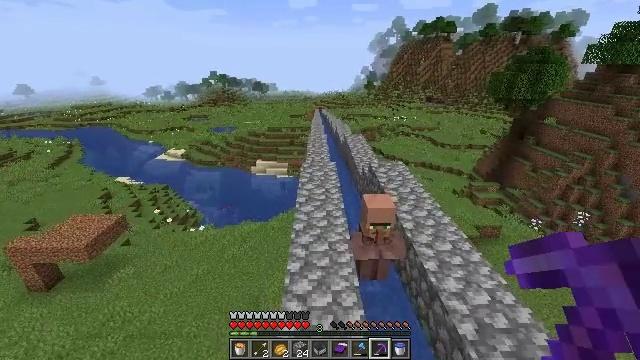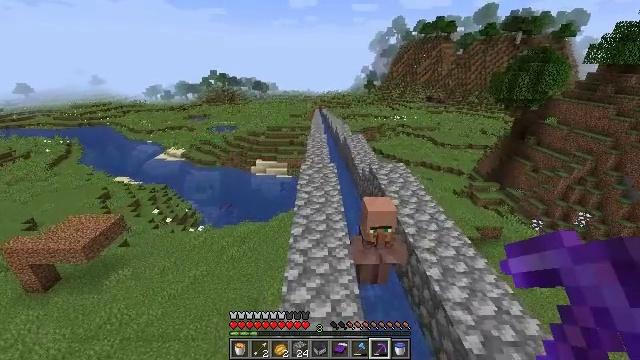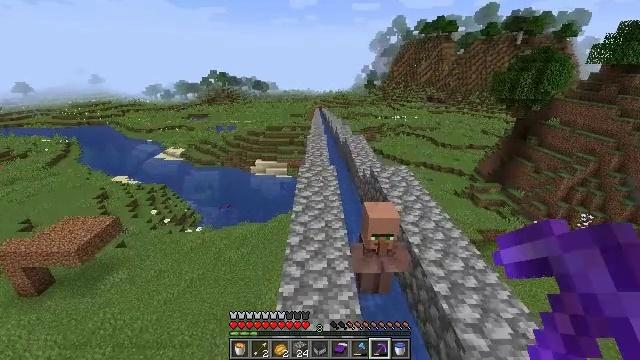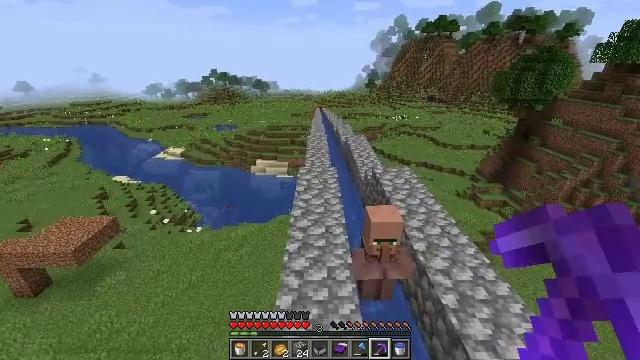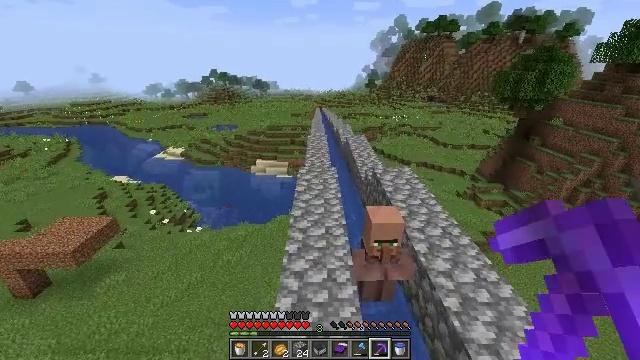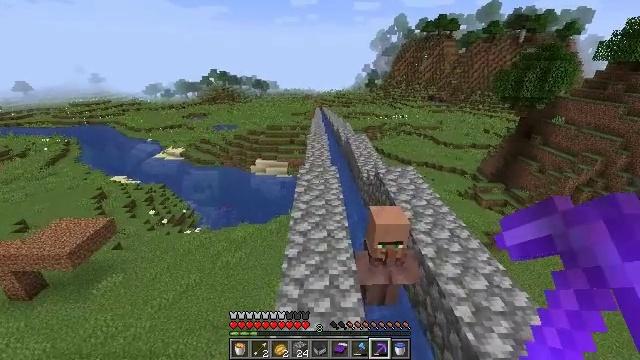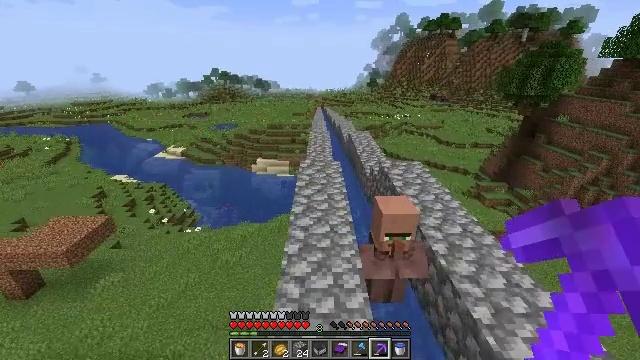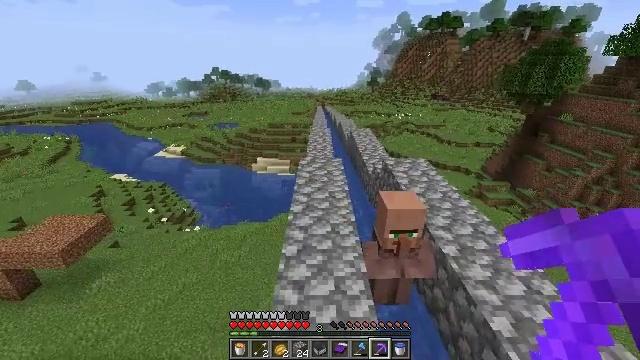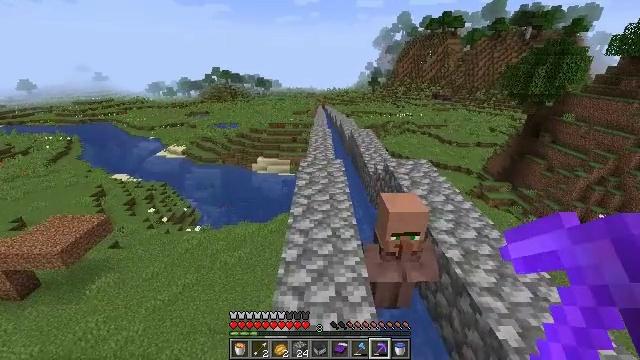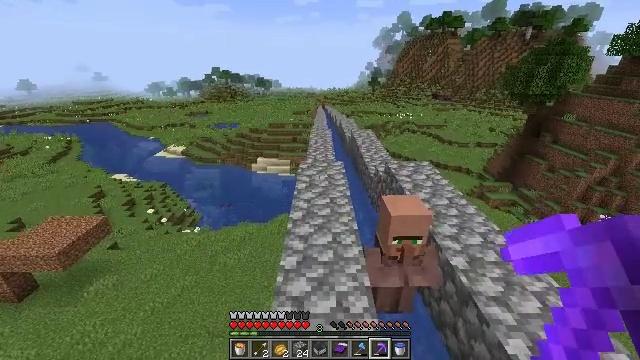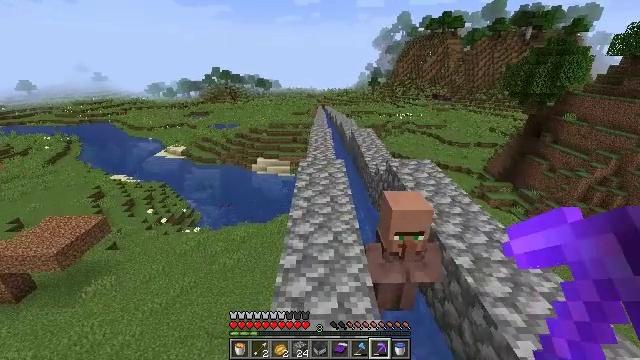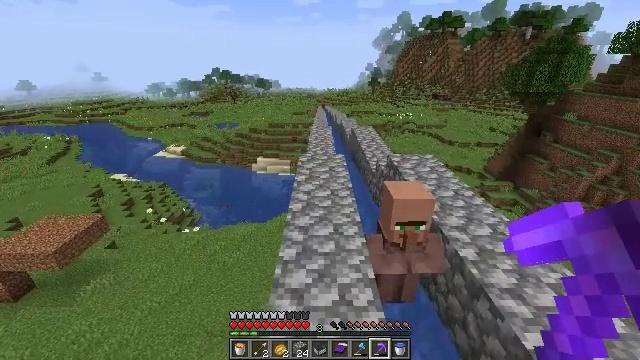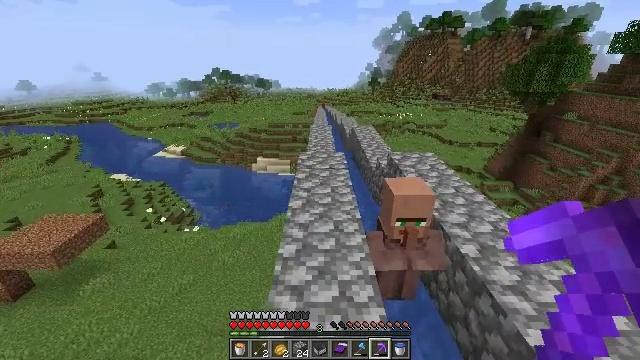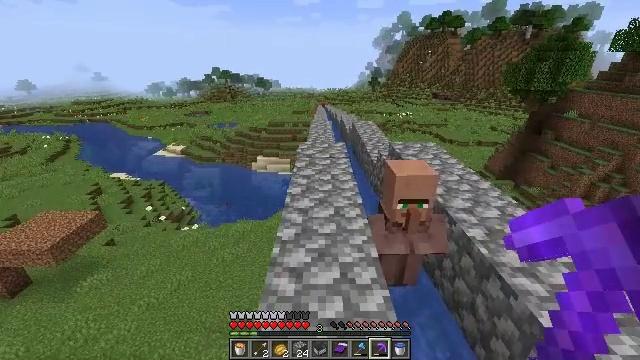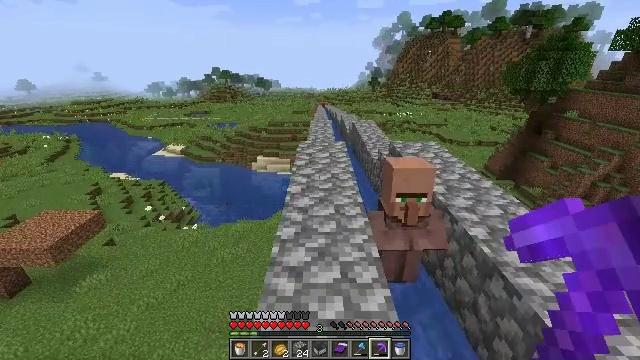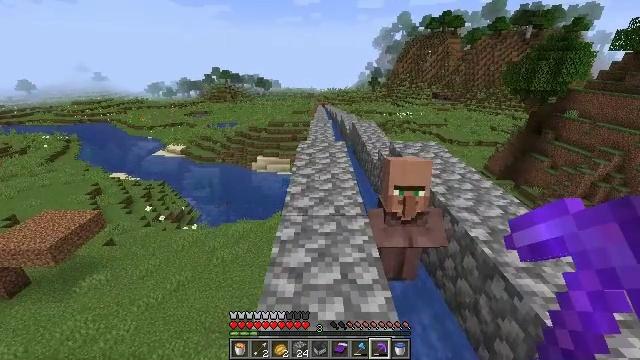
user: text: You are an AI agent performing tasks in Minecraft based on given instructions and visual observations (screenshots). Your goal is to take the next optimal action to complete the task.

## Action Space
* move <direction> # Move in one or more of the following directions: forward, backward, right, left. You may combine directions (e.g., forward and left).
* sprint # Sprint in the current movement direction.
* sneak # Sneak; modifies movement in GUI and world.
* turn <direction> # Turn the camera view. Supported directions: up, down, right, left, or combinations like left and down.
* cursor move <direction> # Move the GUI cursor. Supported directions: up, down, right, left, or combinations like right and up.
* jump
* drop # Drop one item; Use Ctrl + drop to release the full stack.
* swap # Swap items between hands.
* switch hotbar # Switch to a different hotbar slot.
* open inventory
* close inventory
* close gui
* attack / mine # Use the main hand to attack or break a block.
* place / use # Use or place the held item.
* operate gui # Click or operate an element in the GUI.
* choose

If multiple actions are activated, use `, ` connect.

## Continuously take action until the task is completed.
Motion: motion action
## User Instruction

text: Collect cobblestone blocks for construction.
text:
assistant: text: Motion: move forward
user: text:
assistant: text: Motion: move forward
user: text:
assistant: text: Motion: move forward
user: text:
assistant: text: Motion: move forward
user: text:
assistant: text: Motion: move forward
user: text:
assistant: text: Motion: move forward
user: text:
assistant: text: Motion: move forward
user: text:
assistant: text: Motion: no_op
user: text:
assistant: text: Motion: no_op
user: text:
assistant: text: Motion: no_op
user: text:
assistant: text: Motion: no_op
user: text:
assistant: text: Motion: no_op
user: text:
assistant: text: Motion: no_op
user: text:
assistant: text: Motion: no_op
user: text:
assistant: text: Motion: no_op
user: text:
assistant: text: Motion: no_op
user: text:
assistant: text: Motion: no_op
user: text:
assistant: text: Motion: no_op
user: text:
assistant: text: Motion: no_op
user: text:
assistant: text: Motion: no_op
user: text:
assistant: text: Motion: no_op
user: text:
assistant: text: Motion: no_op
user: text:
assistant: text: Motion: no_op
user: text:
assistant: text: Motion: no_op
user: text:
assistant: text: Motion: no_op
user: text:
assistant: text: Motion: no_op
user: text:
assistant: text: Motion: no_op
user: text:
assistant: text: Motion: no_op
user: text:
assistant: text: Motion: no_op
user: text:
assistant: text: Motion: no_op